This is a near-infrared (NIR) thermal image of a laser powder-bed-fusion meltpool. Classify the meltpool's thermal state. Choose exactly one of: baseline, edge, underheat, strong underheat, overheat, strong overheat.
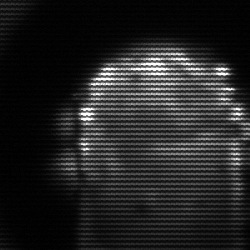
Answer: baseline